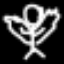
Label: angel